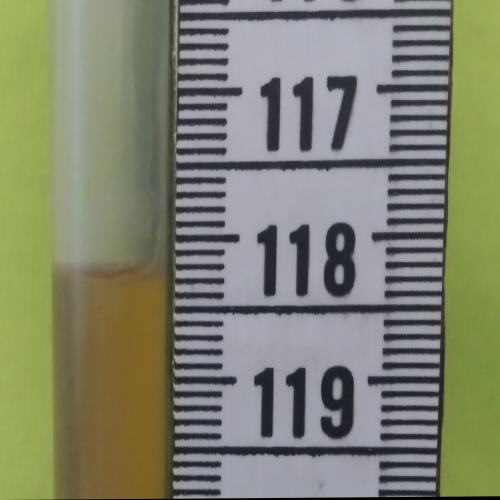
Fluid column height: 118.3 cm